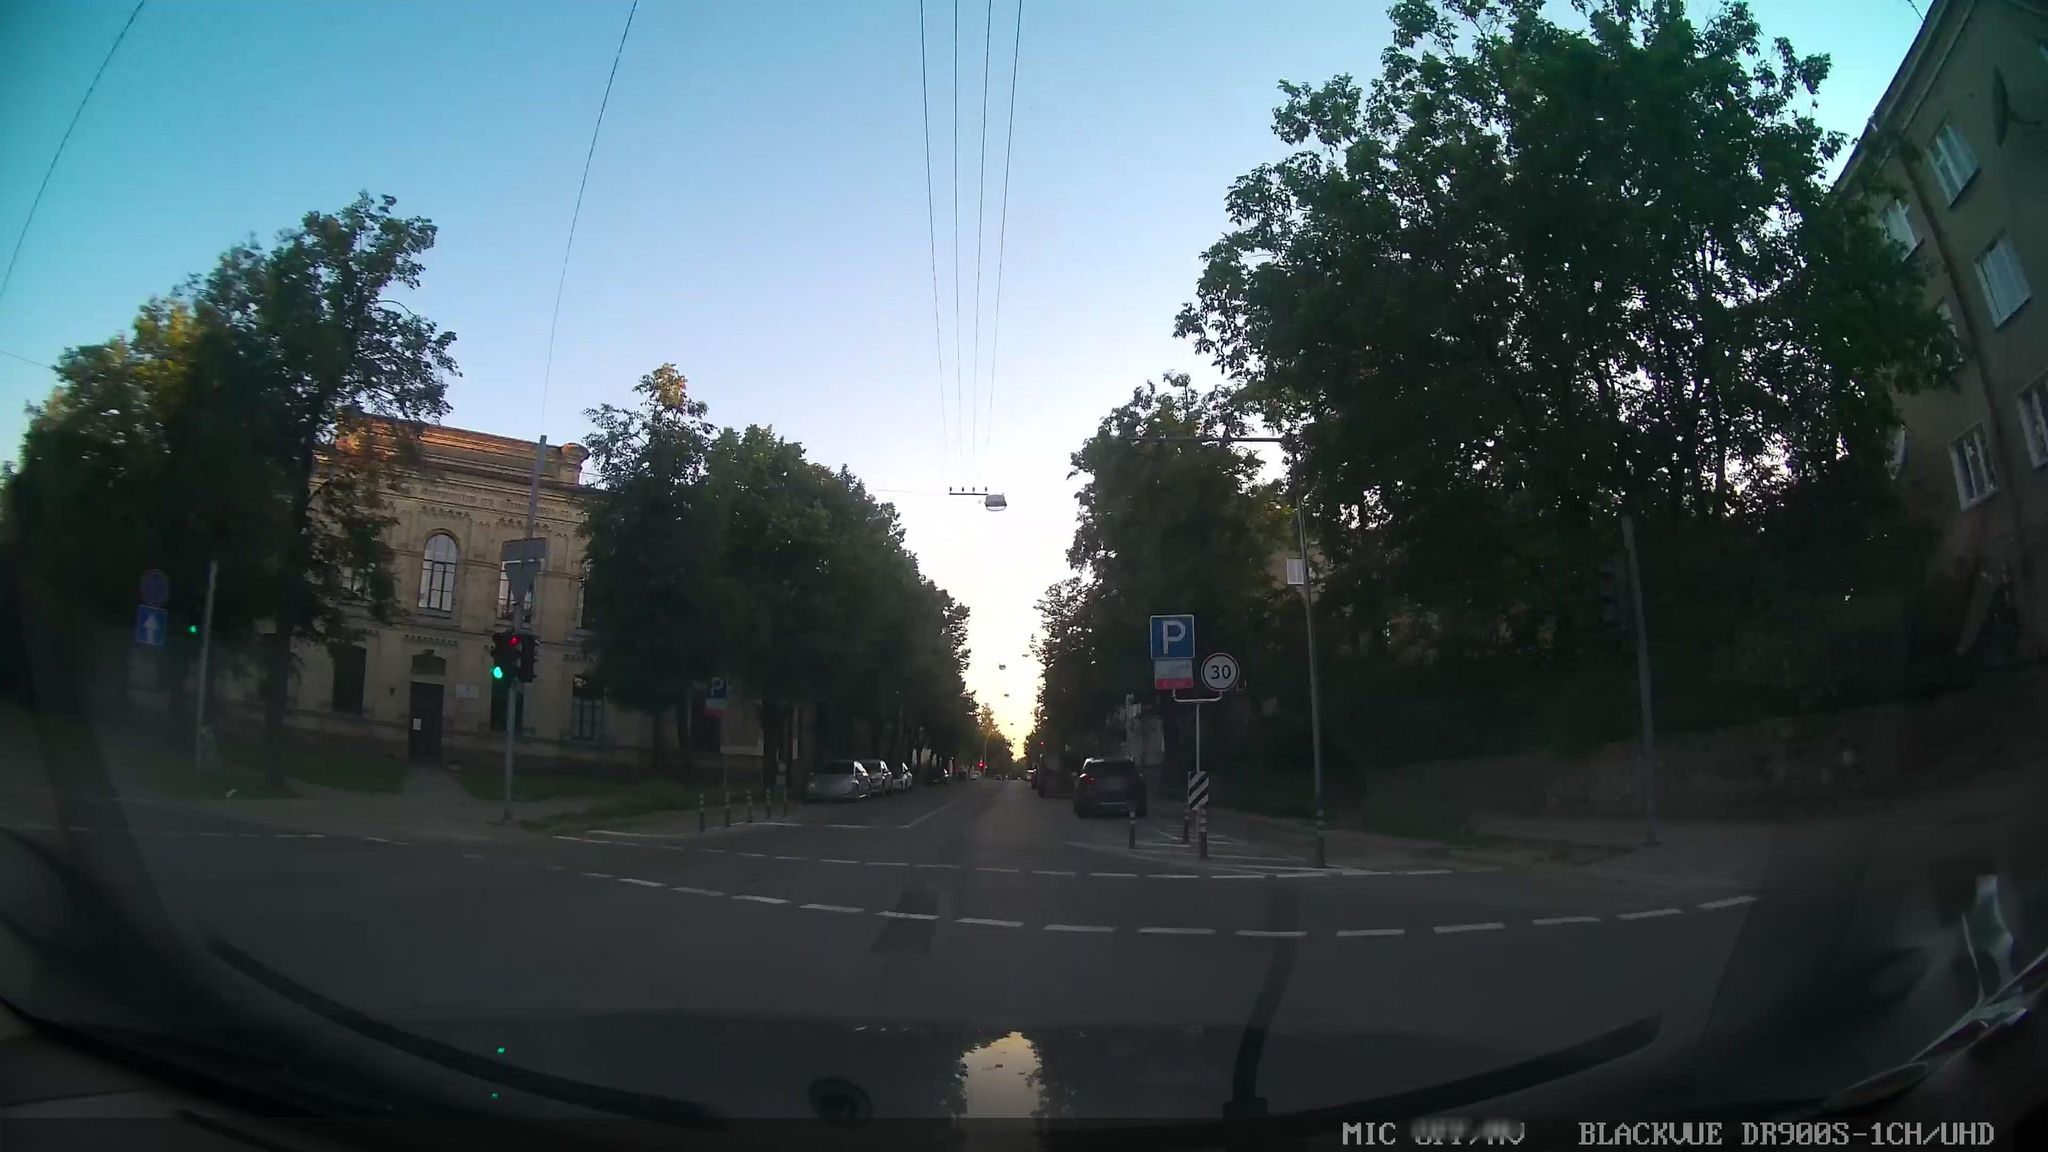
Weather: clear
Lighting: day
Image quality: good
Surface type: driving surface
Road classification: secondary
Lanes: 3
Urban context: urban centre
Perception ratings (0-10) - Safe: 0.54, Lively: 8.34, Beautiful: 5.14, Boring: 3.33, Depressing: 1.26, Wealthy: 4.74